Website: macys
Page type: gifting
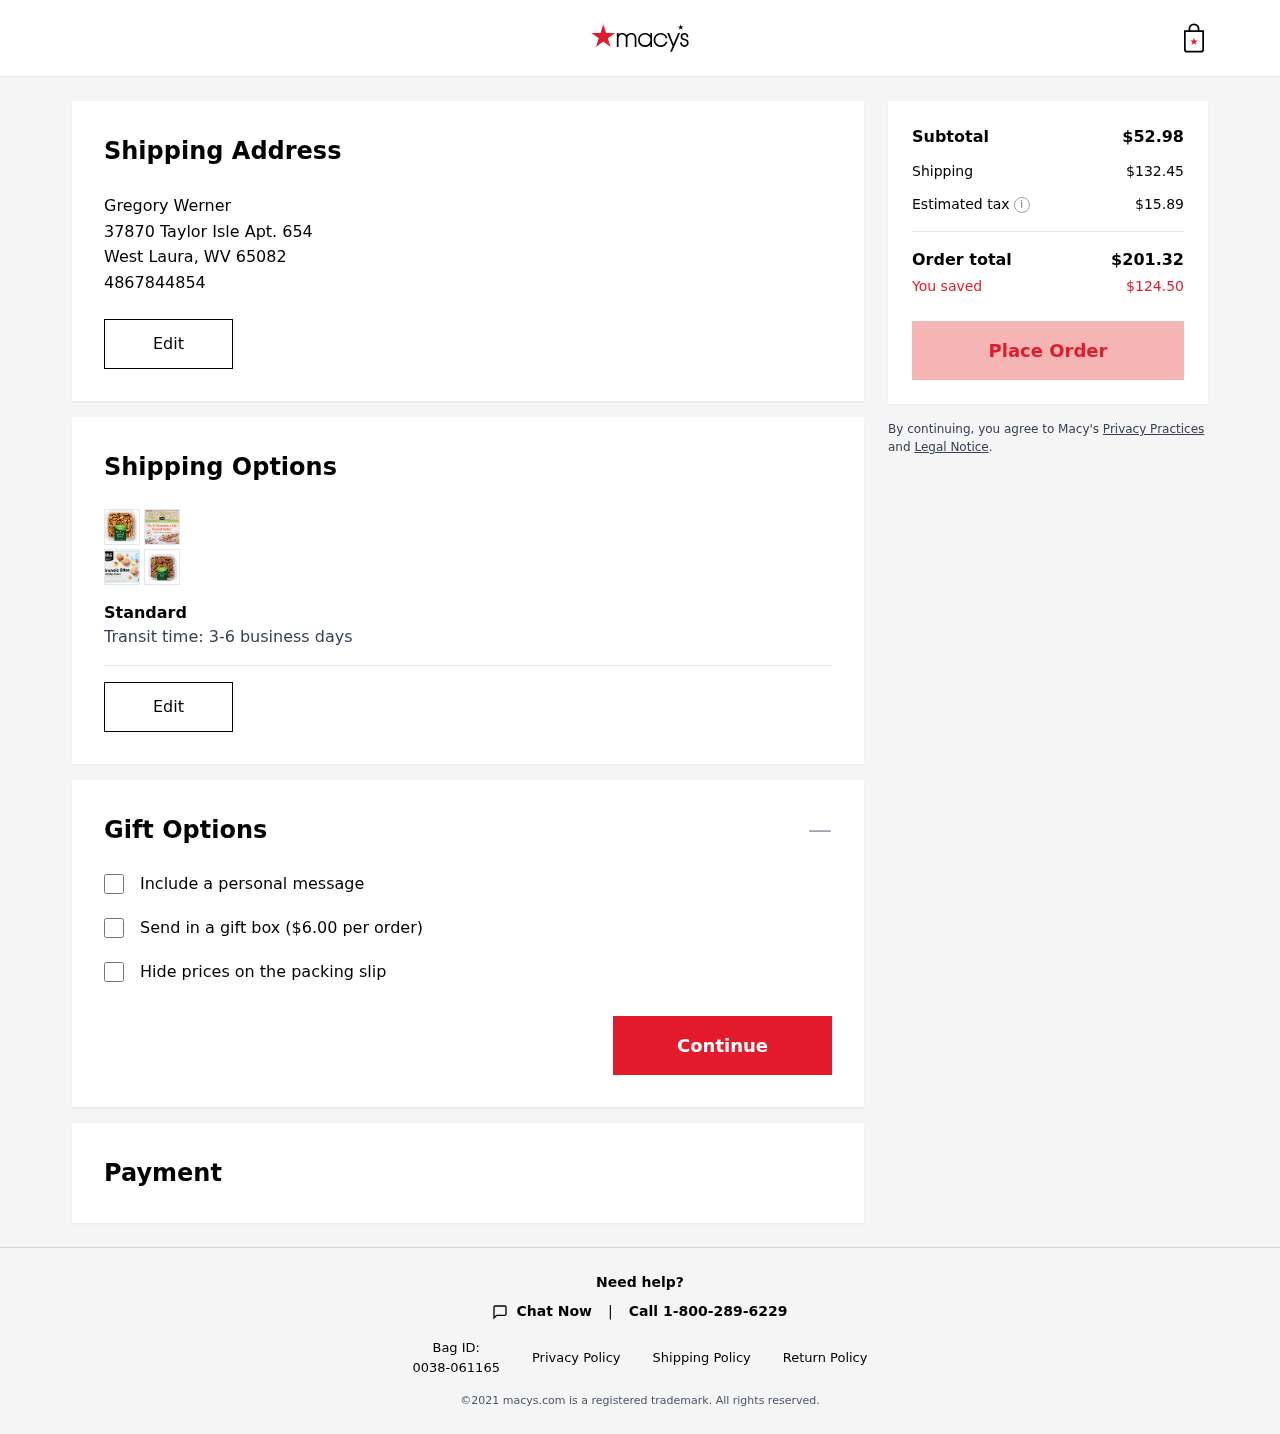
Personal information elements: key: PII_CITY
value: West Laura
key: PII_FULLNAME
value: Gregory Werner
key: PII_PHONE
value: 4867844854
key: PII_POSTCODE
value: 65082
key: PII_STATE_ABBR
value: WV
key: PII_STREET
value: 37870 Taylor Isle Apt. 654
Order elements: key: ORDER_SUBTOTAL
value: $52.98
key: ORDER_SHIPPING_COST
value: $132.45
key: ORDER_TAX
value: $15.89
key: ORDER_TOTAL
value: $201.32
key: ORDER_SAVINGS
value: $124.50
Other elements: key: GIFT_BOX_PRICE
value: $6.00